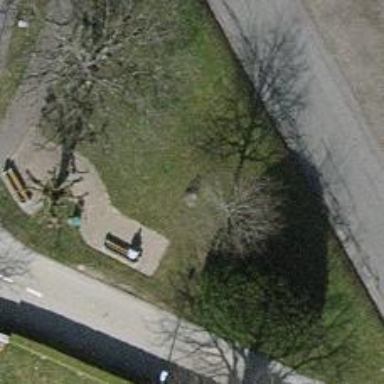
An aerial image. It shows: Broadleaved deciduous tree located in park.